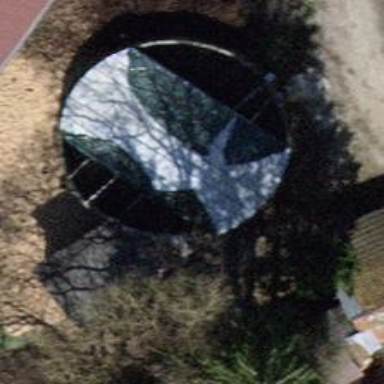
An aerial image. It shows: Storage tank that resembles silo building.